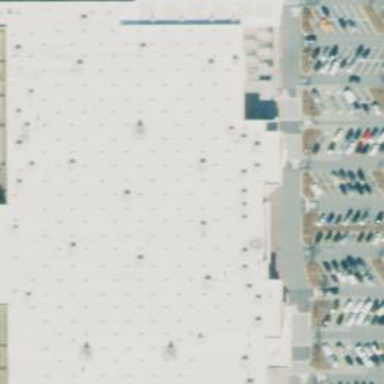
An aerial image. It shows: Retail building.